【题型】解答题　【知识点】立体几何　【难度】medium
在四棱锥$P-ABCD$中，底面为梯形，$AB \parallel CD$，$\triangle PAD$为正三角形，且$PA = AB = 2$，$\angle BAP = \angle CDP = 90^\circ$，四棱锥$P-ABCD$的体积为$2\sqrt{3}$。

\vspace{0.2cm}
(1) 设平面$PAB \cap$平面$PCD = l$，求证：$l \parallel AB$；

(2) 求证：平面$PAD \perp$平面$ABCD$；

(3) 求异面直线$PB$与$AD$所成角的余弦值。
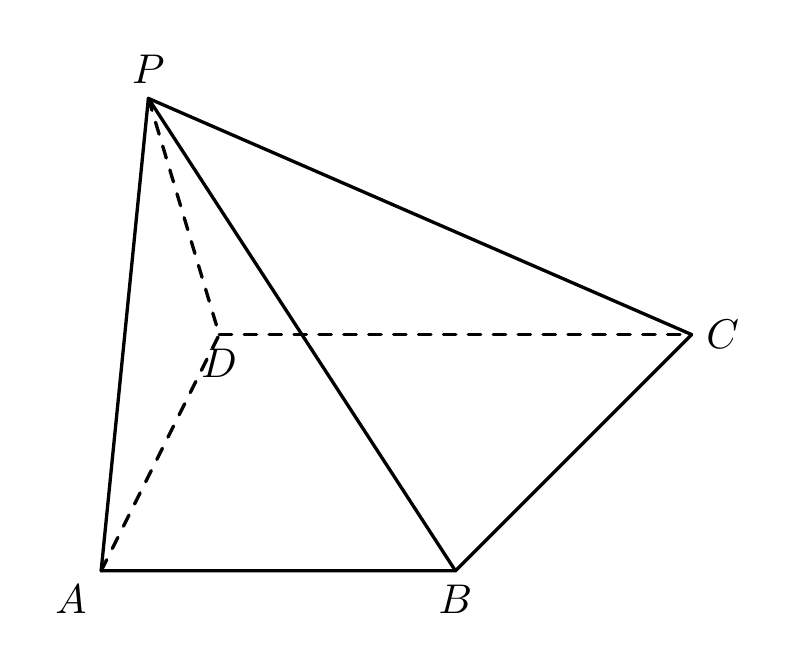
【解答】
\vspace{0.2cm}
\textbf{【答案】}
(1) 证明见解析

(2) 证明见解析

(3) $\boldsymbol{\dfrac{\sqrt{2}}{4}}$

\vspace{0.2cm}
\textbf{【分析】}
(1) 利用线面平行的判定定理可证$AB \parallel$平面$PCD$，即可利用线面平行的性质定理即可证明；

(2) 由线线垂直可得$AB \perp$平面$PAD$，即可利用面面垂直的判定定理证明；

(3) 取$AD$的中点$Q$，连接$PQ$，$CQ$，利用面面垂直的性质定理证明$PQ \perp$平面$ABCD$，由棱锥的体积求出$CD$的长，然后在三角形$PBE$中，利用边角关系求解即可。

\vspace{0.2cm}
\textbf{【详解】}
(1) 证明：因为$AB \parallel CD$，$CD \subset$平面$PCD$，$AB \not\subset$平面$PCD$，

则$AB \parallel$平面$PCD$，又$AB \subset$平面$PAB$，

且平面$PAB \cap$平面$PCD = l$，

则$l \parallel AB$；

\vspace{0.2cm}
(2) 证明：因为$\angle CDP = 90^\circ$，所以$CD \perp DP$，

因为$AB \parallel CD$，则$AB \perp DP$，

又$\angle BAP = 90^\circ$，即$AB \perp AP$，

又$AP$，$DP \subset$平面$PAD$，$AP \cap DP = P$，

故$AB \perp$平面$PAD$，又$AB \subset$平面$ABCD$，

则平面$PAD \perp$平面$ABCD$；

\vspace{0.2cm}
(3) 由（2）知，平面$PAD \perp$平面$ABCD$，

取$AD$的中点$Q$，连接$PQ$，$BQ$，

因为$\triangle PAD$为正三角形，$Q$为$AD$的中点，所以$PQ \perp AD$，

又平面$PAD \perp$平面$ABCD$，且平面$PAD \cap$平面$ABCD = AD$，$PQ \subset$平面$PAD$，

所以$PQ \perp$平面$ABCD$，

在$\text{Rt}\triangle PDQ$中，$PQ = \sqrt{PD^2 - DQ^2} = \sqrt{3}$，

则四棱锥$P-ABCD$的体积$V = \frac{1}{3}S_{ABCD} \cdot PQ = \frac{1}{3} \times \frac{1}{2} \times (2 + CD) \times 2 \times \sqrt{3} = 2\sqrt{3}$，

解得$CD = 4$，取$CD$中点$E$，连接$BE$，$PE$，

则$AD \parallel BE$，即$\angle PBE$即为直线$PB$与$AD$所成角或其补角，

在$\text{Rt}\triangle BAQ$中，$BQ = \sqrt{AB^2 + AQ^2} = \sqrt{5}$，

在$\text{Rt}\triangle PBQ$中，$PB = \sqrt{BQ^2 + PQ^2} = 2\sqrt{2}$，

在$\text{Rt}\triangle PDE$中，$PE = \sqrt{DE^2 + PD^2} = 2\sqrt{2}$，

又$BE = AD = 2$，所以$\cos\angle PBE = \frac{8 + 4 - 8}{2 \times 2\sqrt{2} \times 2} = \frac{\sqrt{2}}{4}$，

即异面直线$PB$与$AD$所成角的余弦值为$\frac{\sqrt{2}}{4}$。

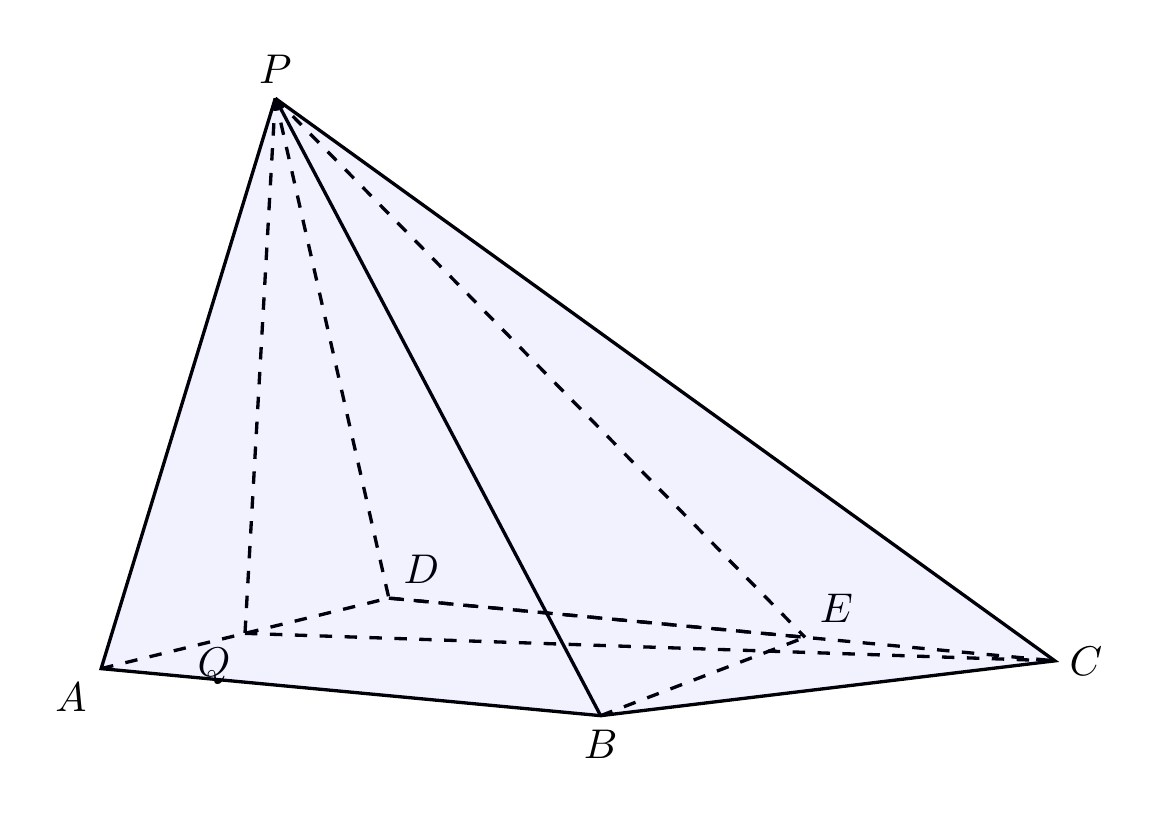